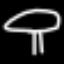
Label: mushroom